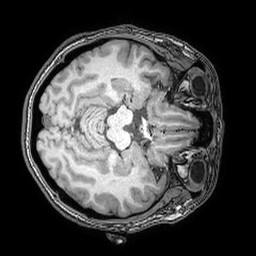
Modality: T1w
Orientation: axial
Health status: ill
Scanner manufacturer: philips
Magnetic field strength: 3 T
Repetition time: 0.007 s
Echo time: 0.0035 s